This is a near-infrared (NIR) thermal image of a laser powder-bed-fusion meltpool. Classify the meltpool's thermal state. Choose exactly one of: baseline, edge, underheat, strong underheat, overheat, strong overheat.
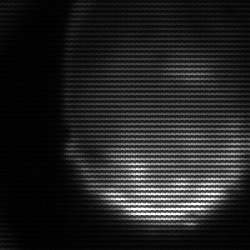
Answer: edge